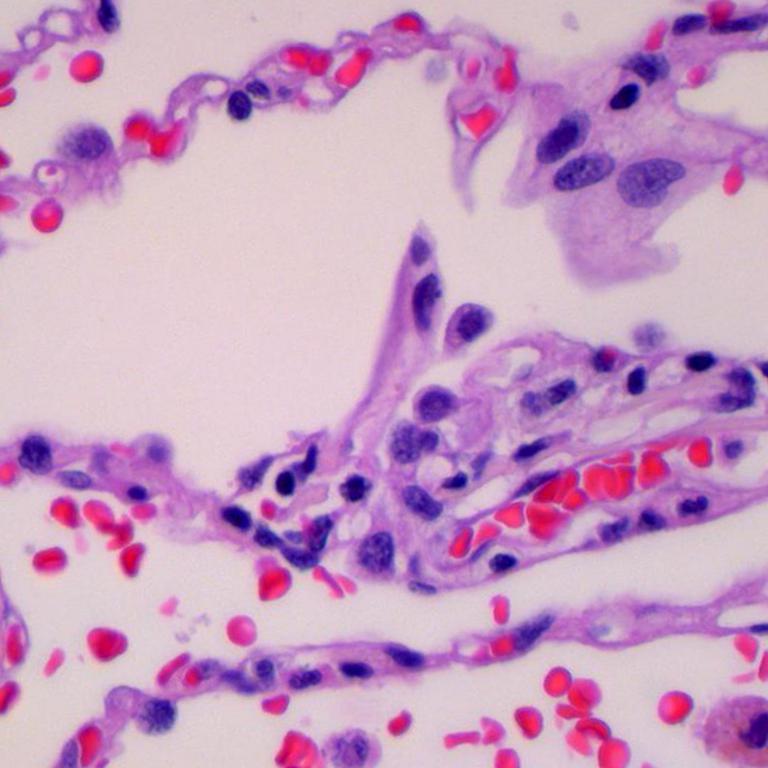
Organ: lung
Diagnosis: benign